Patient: sex F, age 58
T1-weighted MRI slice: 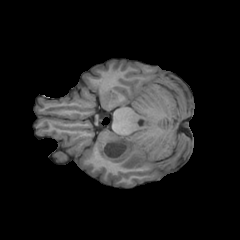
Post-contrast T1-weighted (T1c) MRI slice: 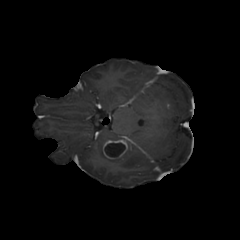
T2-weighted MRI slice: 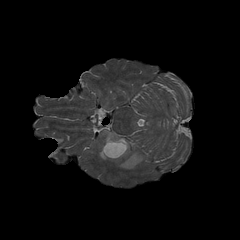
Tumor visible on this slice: yes
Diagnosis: Glioblastoma, IDH-wildtype
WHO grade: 4